Field crop: tomato
Growth stage: 1
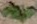
Species: solanum